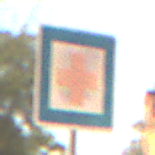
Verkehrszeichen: ErsteHilfe
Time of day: MorningAfternoon
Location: Outdoor (Urban)
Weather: Clear
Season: NotSpecified
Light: Natural